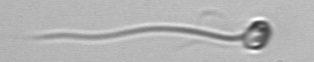
Label: flagellate